Interaction volume radius: 5 \u00c5
Interaction volume height: 20 \u00c5
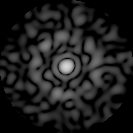
Disorder parameter: 0.8181